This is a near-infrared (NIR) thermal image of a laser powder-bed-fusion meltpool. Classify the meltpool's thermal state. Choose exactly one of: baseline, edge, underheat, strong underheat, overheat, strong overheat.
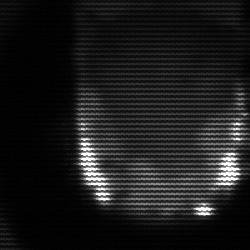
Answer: baseline